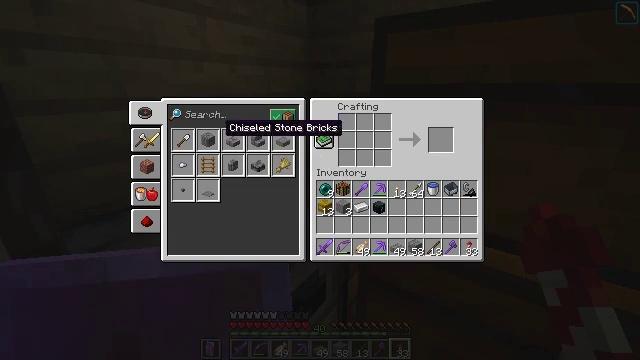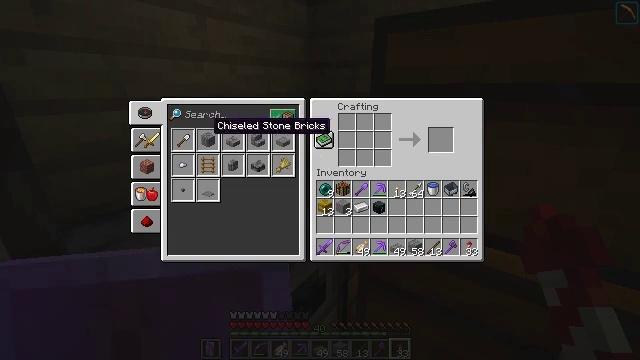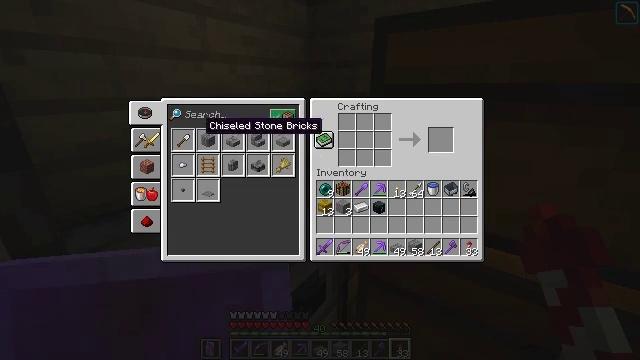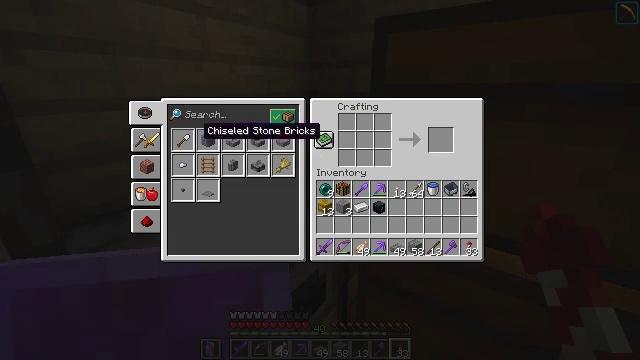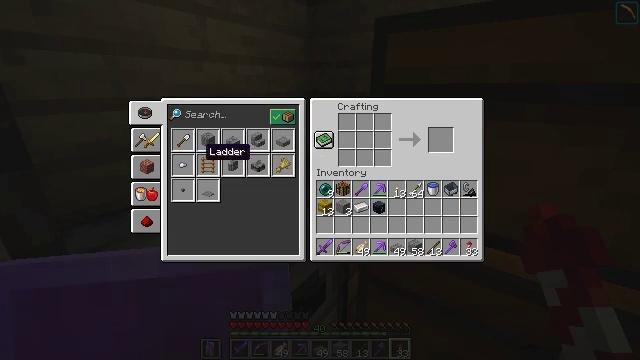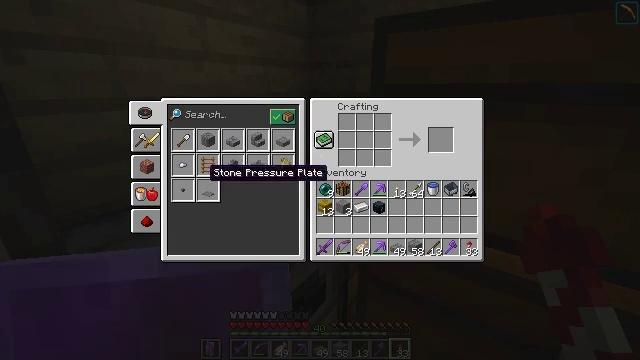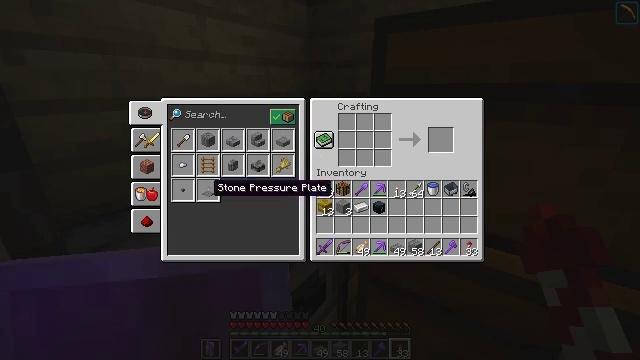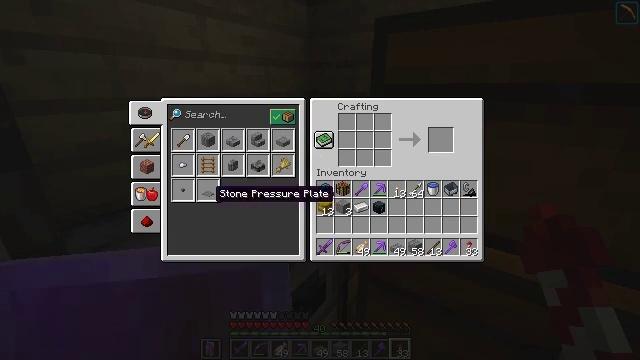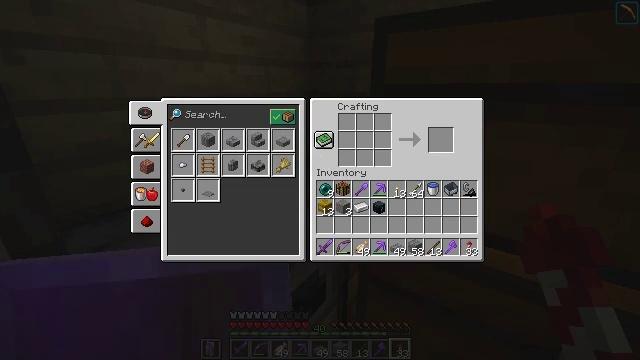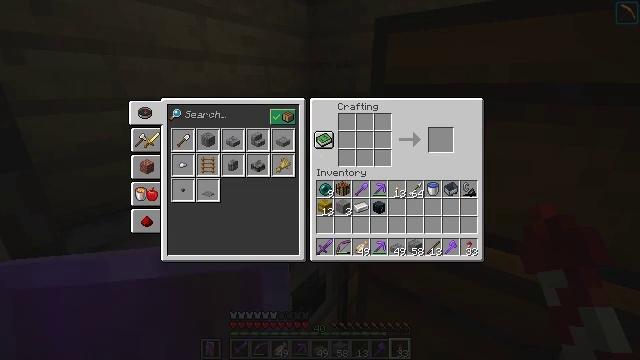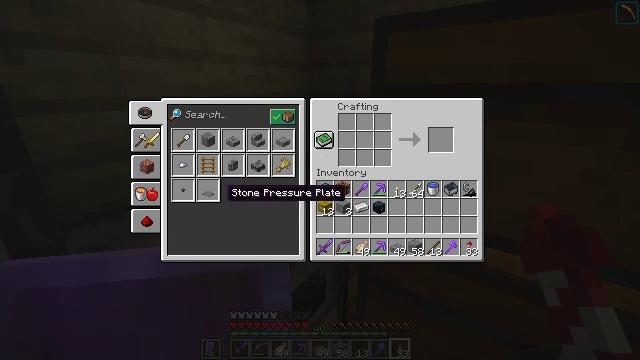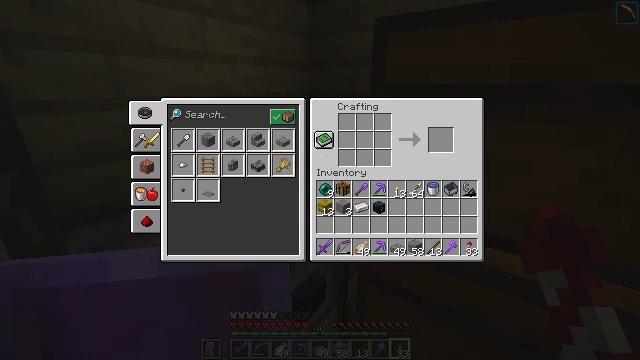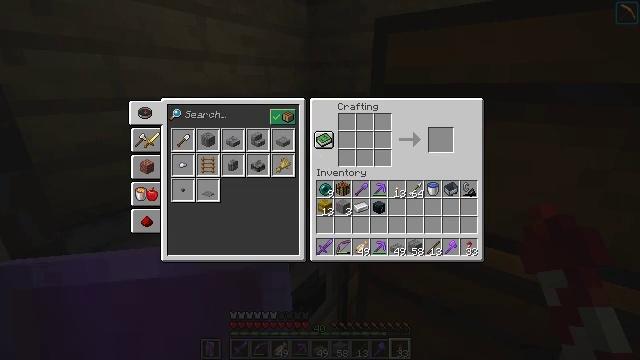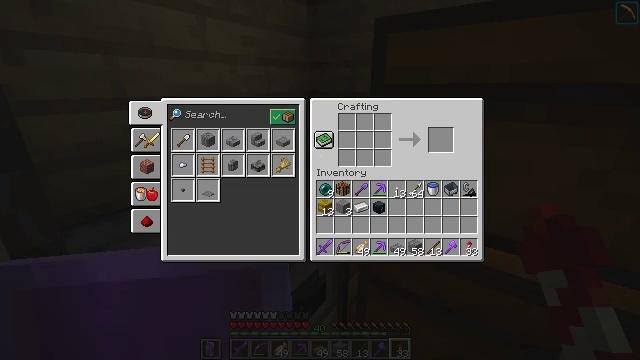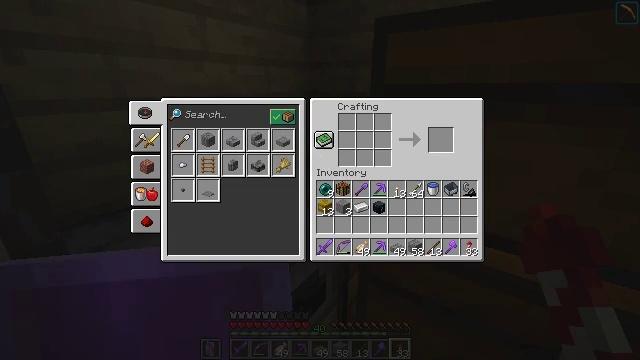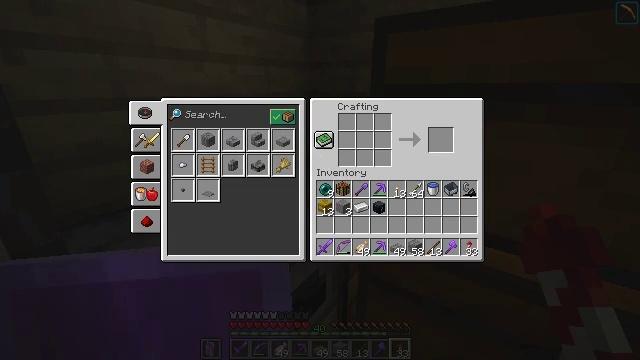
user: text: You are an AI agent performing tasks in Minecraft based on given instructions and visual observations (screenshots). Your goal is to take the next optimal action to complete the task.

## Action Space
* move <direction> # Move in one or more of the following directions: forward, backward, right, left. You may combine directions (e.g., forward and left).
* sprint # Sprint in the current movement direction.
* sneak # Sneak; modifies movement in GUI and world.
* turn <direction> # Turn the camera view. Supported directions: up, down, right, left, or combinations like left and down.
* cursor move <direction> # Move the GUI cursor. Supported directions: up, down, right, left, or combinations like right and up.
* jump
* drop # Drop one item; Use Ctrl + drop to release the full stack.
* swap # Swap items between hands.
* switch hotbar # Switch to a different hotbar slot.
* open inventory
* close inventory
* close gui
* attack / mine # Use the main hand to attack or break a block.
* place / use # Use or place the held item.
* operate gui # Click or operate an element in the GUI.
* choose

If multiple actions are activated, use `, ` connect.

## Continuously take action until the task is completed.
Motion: motion action
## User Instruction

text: Obtain a stonecutter from the crafting table.
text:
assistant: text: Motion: turn left
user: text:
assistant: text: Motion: turn left
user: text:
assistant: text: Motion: no_op
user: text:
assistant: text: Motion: turn down
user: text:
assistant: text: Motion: turn down
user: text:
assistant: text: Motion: turn down
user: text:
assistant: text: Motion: no_op
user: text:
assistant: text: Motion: no_op
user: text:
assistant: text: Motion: no_op
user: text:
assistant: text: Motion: turn right
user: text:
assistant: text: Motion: turn right
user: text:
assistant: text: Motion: turn right
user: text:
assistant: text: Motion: turn right
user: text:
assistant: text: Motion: no_op
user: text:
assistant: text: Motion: no_op
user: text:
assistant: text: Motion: no_op
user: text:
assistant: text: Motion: no_op
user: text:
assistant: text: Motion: no_op
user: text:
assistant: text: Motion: no_op
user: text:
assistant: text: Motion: no_op
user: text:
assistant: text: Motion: no_op
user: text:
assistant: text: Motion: no_op
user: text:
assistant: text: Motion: no_op
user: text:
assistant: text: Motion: no_op
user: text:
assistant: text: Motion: attack / mine
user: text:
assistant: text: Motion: attack / mine
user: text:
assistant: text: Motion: attack / mine
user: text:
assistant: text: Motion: turn right
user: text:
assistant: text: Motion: turn right and up
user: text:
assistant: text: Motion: turn right and up